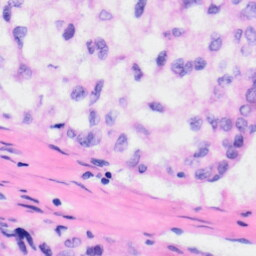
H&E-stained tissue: Liver